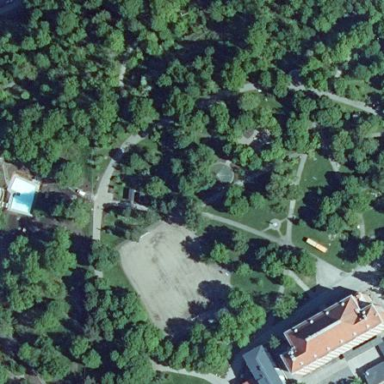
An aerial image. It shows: Park that is popular attraction for tourists.